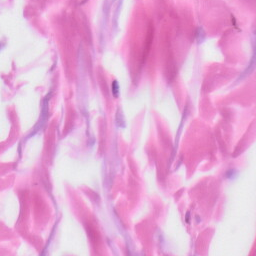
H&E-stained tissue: Skin